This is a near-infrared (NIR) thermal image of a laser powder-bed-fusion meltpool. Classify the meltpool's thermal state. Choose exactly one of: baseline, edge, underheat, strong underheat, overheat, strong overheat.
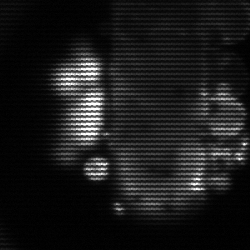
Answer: strong underheat